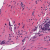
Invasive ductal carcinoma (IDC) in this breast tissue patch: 0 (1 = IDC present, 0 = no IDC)